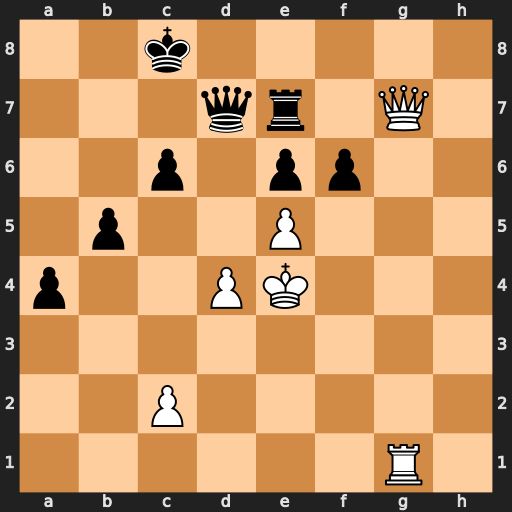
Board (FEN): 2k5/3qr1Q1/2p1pp2/1p2P3/p2PK3/8/2P5/6R1
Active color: w
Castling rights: -
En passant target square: -
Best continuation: exf6 Qd5+ Ke3 Rxg7 fxg7